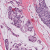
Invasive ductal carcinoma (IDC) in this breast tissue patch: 1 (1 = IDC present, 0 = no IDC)